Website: lowes
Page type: review-order
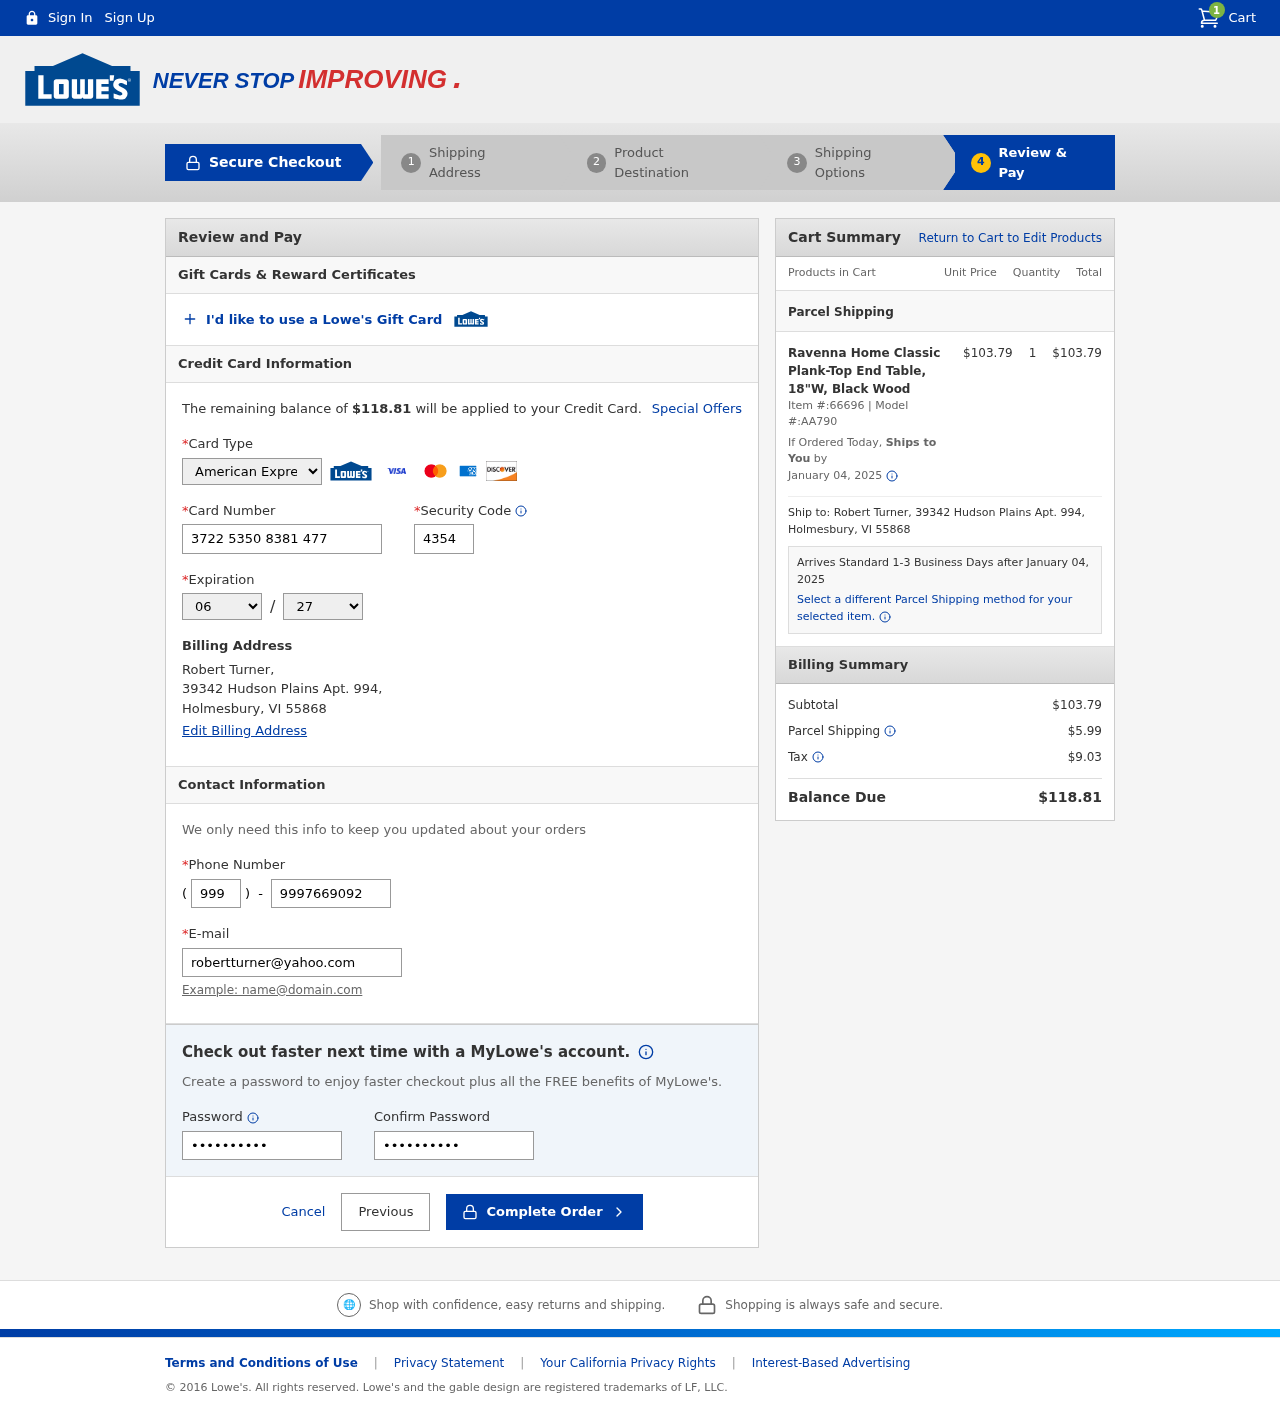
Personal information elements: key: PII_CARD_CVV
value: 4354
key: PII_CARD_EXPIRY_MONTH
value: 06
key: PII_CARD_EXPIRY_YEAR
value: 27
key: PII_CARD_NUMBER
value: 3722 5350 8381 477
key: PII_CARD_TYPE
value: American Express
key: PII_CITY
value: Holmesbury
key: PII_EMAIL
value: robertturner@yahoo.com
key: PII_FULLNAME
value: Robert Turner,
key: PII_PHONE
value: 9997669092
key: PII_PHONE_AREA
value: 999
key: PII_POSTCODE
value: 55868
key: PII_STATE_ABBR
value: VI
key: PII_STREET
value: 39342 Hudson Plains Apt. 994,
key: PII_FULLNAME2
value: Robert Turner
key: PII_STREET2
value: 39342 Hudson Plains Apt. 994
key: PII_CITY_STATE_ZIP2
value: Holmesbury, VI 55868
Product elements: key: PRODUCT1_NAME
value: Ravenna Home Classic Plank-Top End Table, 18"W, Black Wood
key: PRODUCT1_PRICE
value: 103.79
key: PRODUCT1_QUANTITY
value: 1
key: PRODUCT1_ITEM_NUMBER
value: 66696
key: PRODUCT1_MODEL_NUMBER
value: AA790
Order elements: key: ORDER_NUM_ITEMS
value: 1
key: ORDER_TOTAL
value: $118.81
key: ORDER_SHIPPING_DATE
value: January 04, 2025
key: ORDER_SUBTOTAL
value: $103.79
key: ORDER_SHIPPING_DATE2
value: January 04, 2025
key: ORDER_SUBTOTAL2
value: $103.79
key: ORDER_SHIPPING_COST
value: $5.99
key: ORDER_TAX
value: $9.03